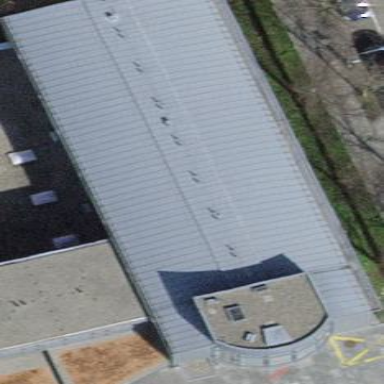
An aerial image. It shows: Building with gabled roof section.